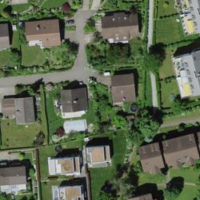
EUNIS habitat code: 55
Species observed at this site:
Circaea lutetiana